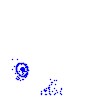
Particle: proton